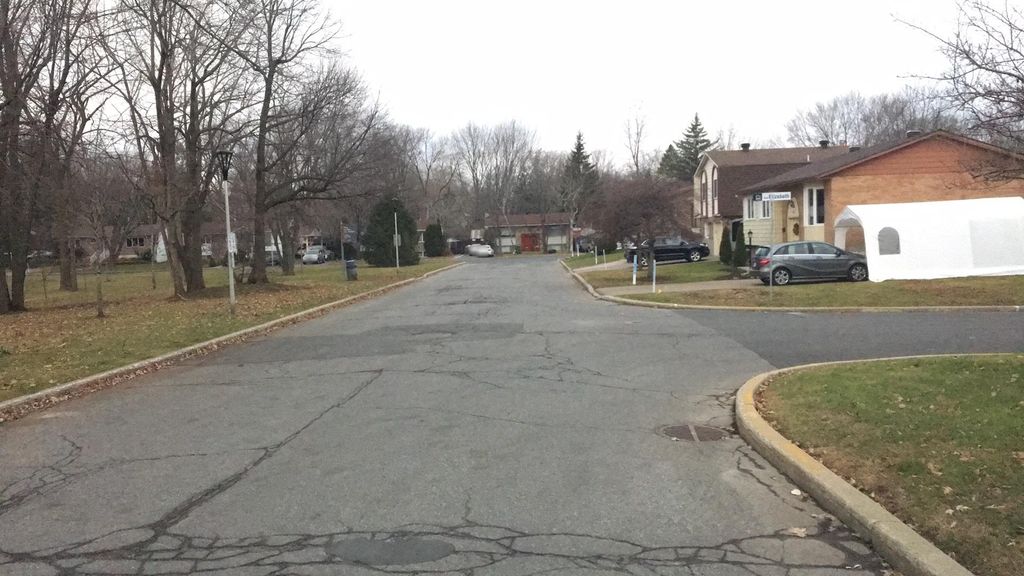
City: montreal